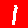
Digit: 1